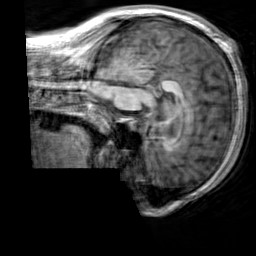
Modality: T1w
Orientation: sagittal
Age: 22
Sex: male
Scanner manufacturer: siemens
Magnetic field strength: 3 T
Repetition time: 2.3 s
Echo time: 0.00303 s